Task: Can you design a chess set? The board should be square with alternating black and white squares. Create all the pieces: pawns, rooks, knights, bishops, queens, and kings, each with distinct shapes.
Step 1589:
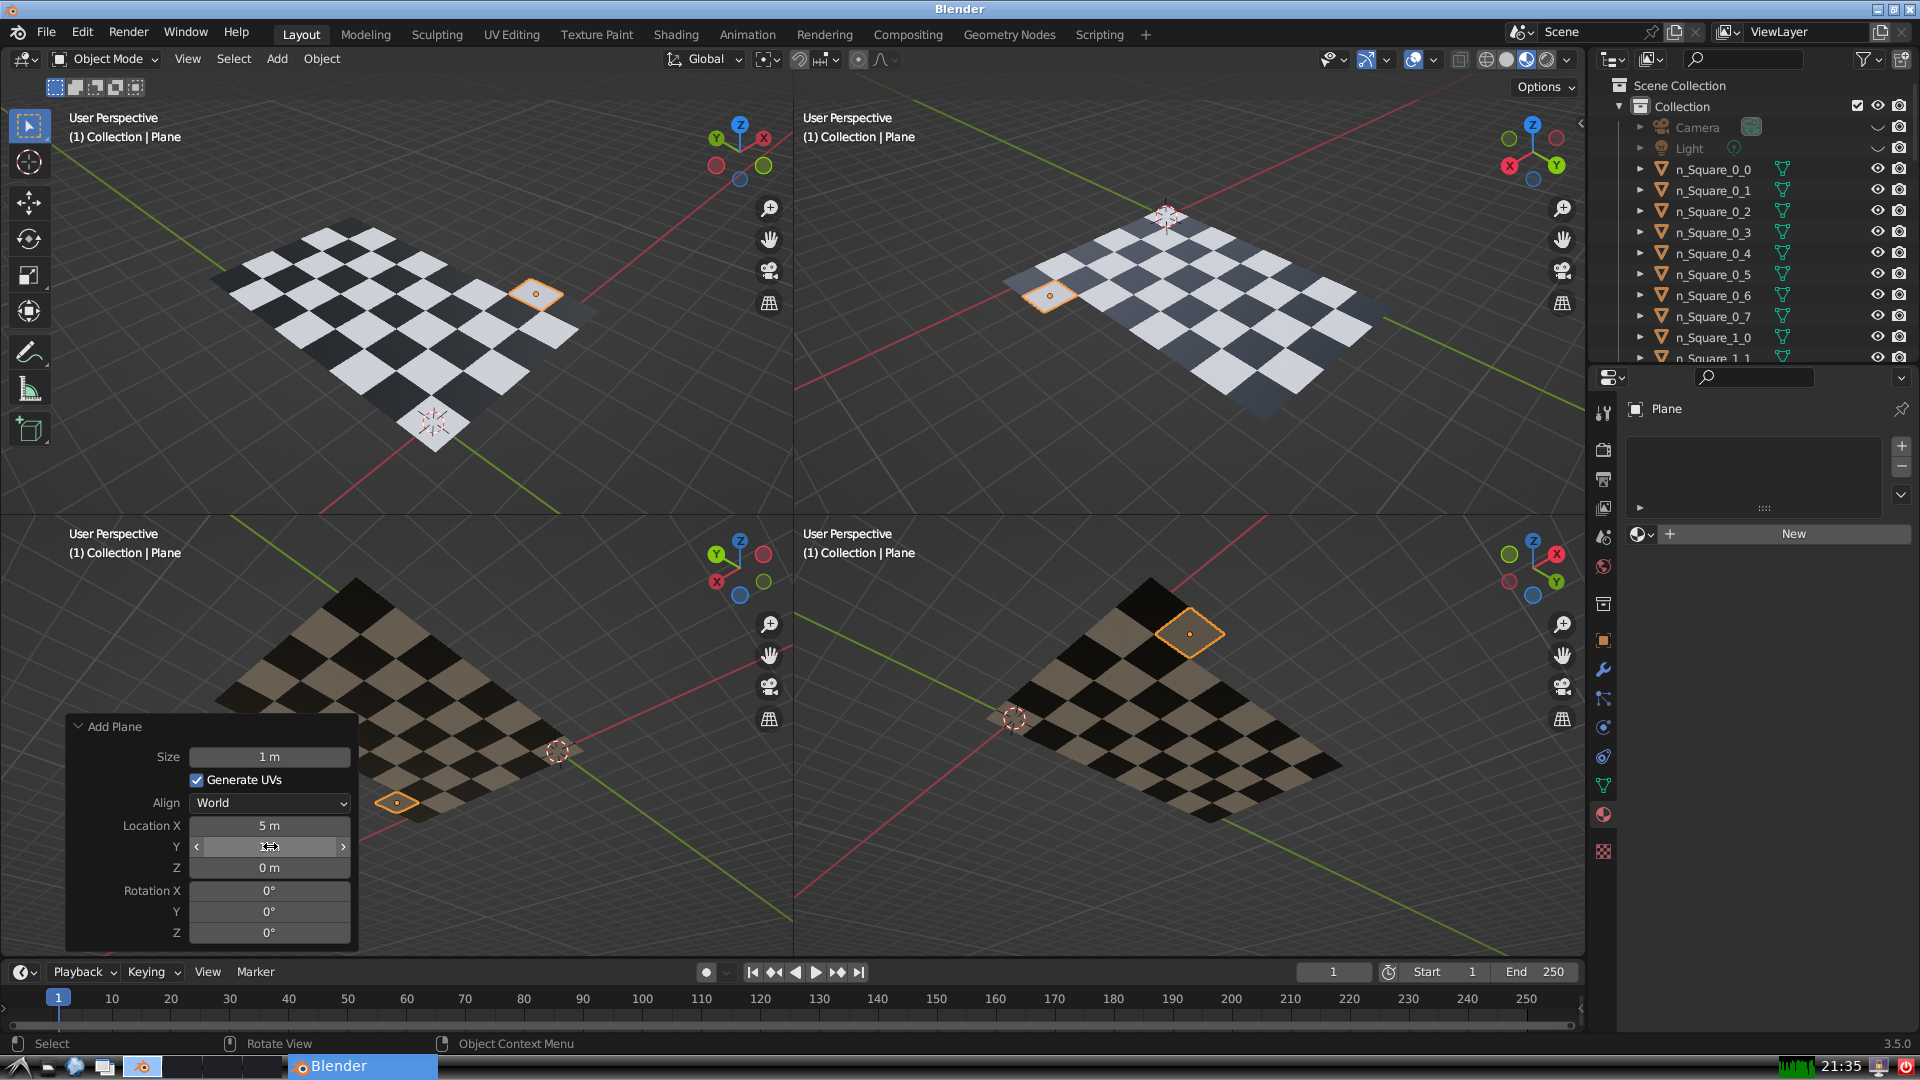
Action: {"mouse_move": [270, 867]}